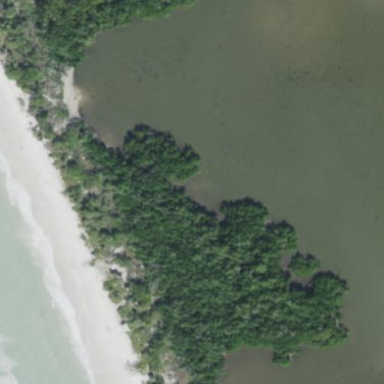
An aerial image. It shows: Wetland area with mangrove vegetation.